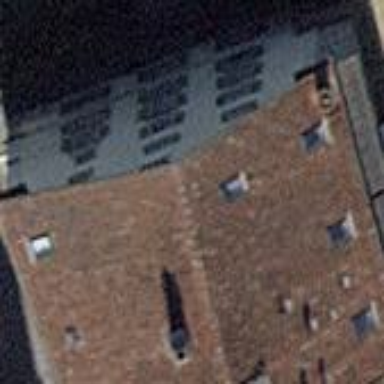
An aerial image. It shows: Building with gabled roof that is oriented across.